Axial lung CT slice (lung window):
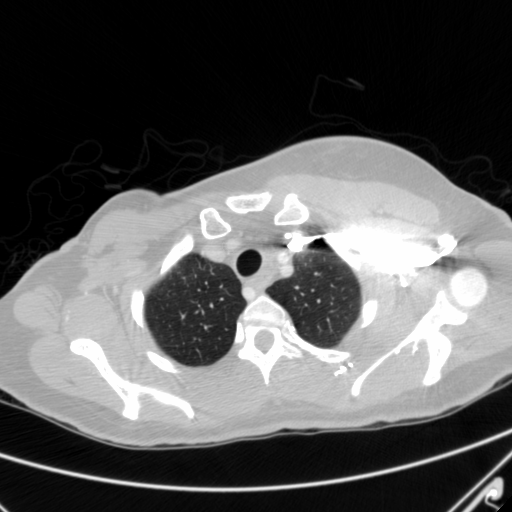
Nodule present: no